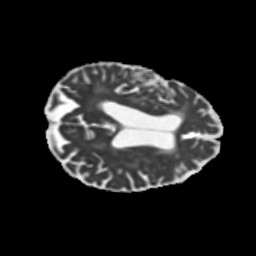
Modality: MD
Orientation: axial
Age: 79
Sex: female
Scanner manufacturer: siemens
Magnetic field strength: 3 T
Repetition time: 5.25 s
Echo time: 0.08 s